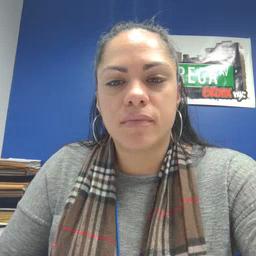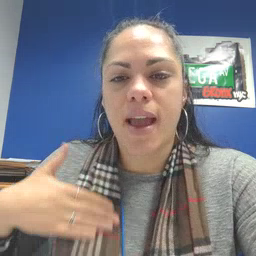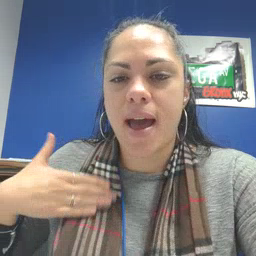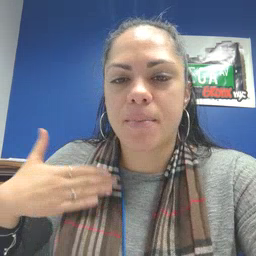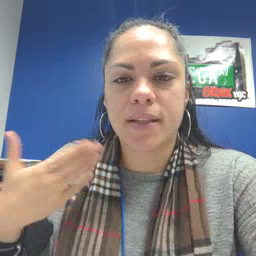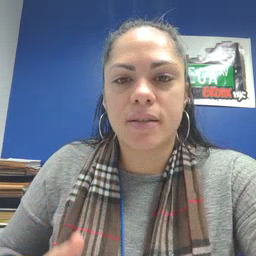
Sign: happy